Question: Hello I have installed laravel 4 on my server, the installation was done from cpanel , I get the default welcome message of Laravel on this link <URL>
I added a controller and a view and I tried to run the url for that new controller and I get a Error 404 - Not Found
The document you are looking for may have been removed or re-named. Please contact the web site owner for further assistance.
This is what I did after laravel was installed :
TestController.php
'''
<?php
class TestController extends BaseController {
public function index()
{
return View::make('index');
}
}
'''
routes.php
'''
Route::get('/Test', function()
{
return View::make('index');
});
'''
views/index.php
'''
<h1>Test</h1>
'''
am I doing something worng?
here is my folder structure :

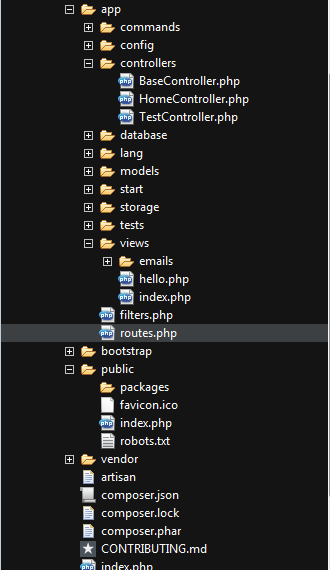
Answer: I had a similar problem when deployed my project on a host the first time.
You should put all the content of your public folder in the pre-existing public or public_html folder and the whole app folder in the root folder of the server.
Then you change app/config/app.php to tell the new path of app to laravel, and change your .htaccess file to point the document root to the new public folder.
This worked for me, if you need additional details, ask.